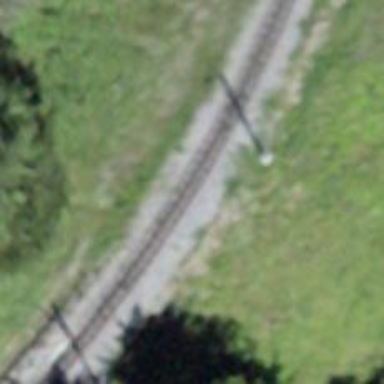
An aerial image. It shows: Narrow-gauge railway track with electrified contact line. The railway has one track.